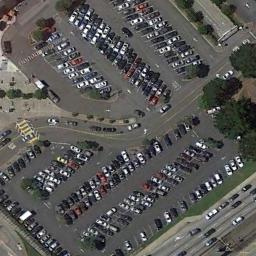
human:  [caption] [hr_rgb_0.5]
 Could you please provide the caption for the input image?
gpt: There are many yellow signs in the parking lot .

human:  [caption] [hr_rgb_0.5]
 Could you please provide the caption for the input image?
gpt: The parking lot is full of cars next to some trees .

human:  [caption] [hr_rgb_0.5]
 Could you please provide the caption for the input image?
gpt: The parking lot has lots of cars arranged neatly in lines .

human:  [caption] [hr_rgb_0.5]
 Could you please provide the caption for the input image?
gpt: There are many cars and some green trees on the parking lot .

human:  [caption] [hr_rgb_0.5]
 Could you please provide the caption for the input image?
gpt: Many cars are in the parking lot .